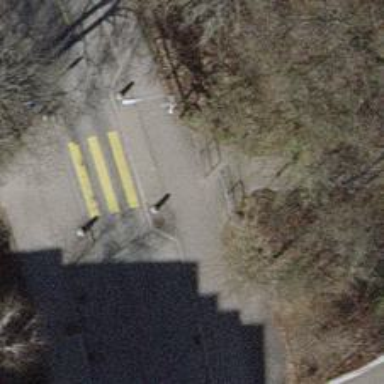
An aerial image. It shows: Cycle barrier.